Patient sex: M
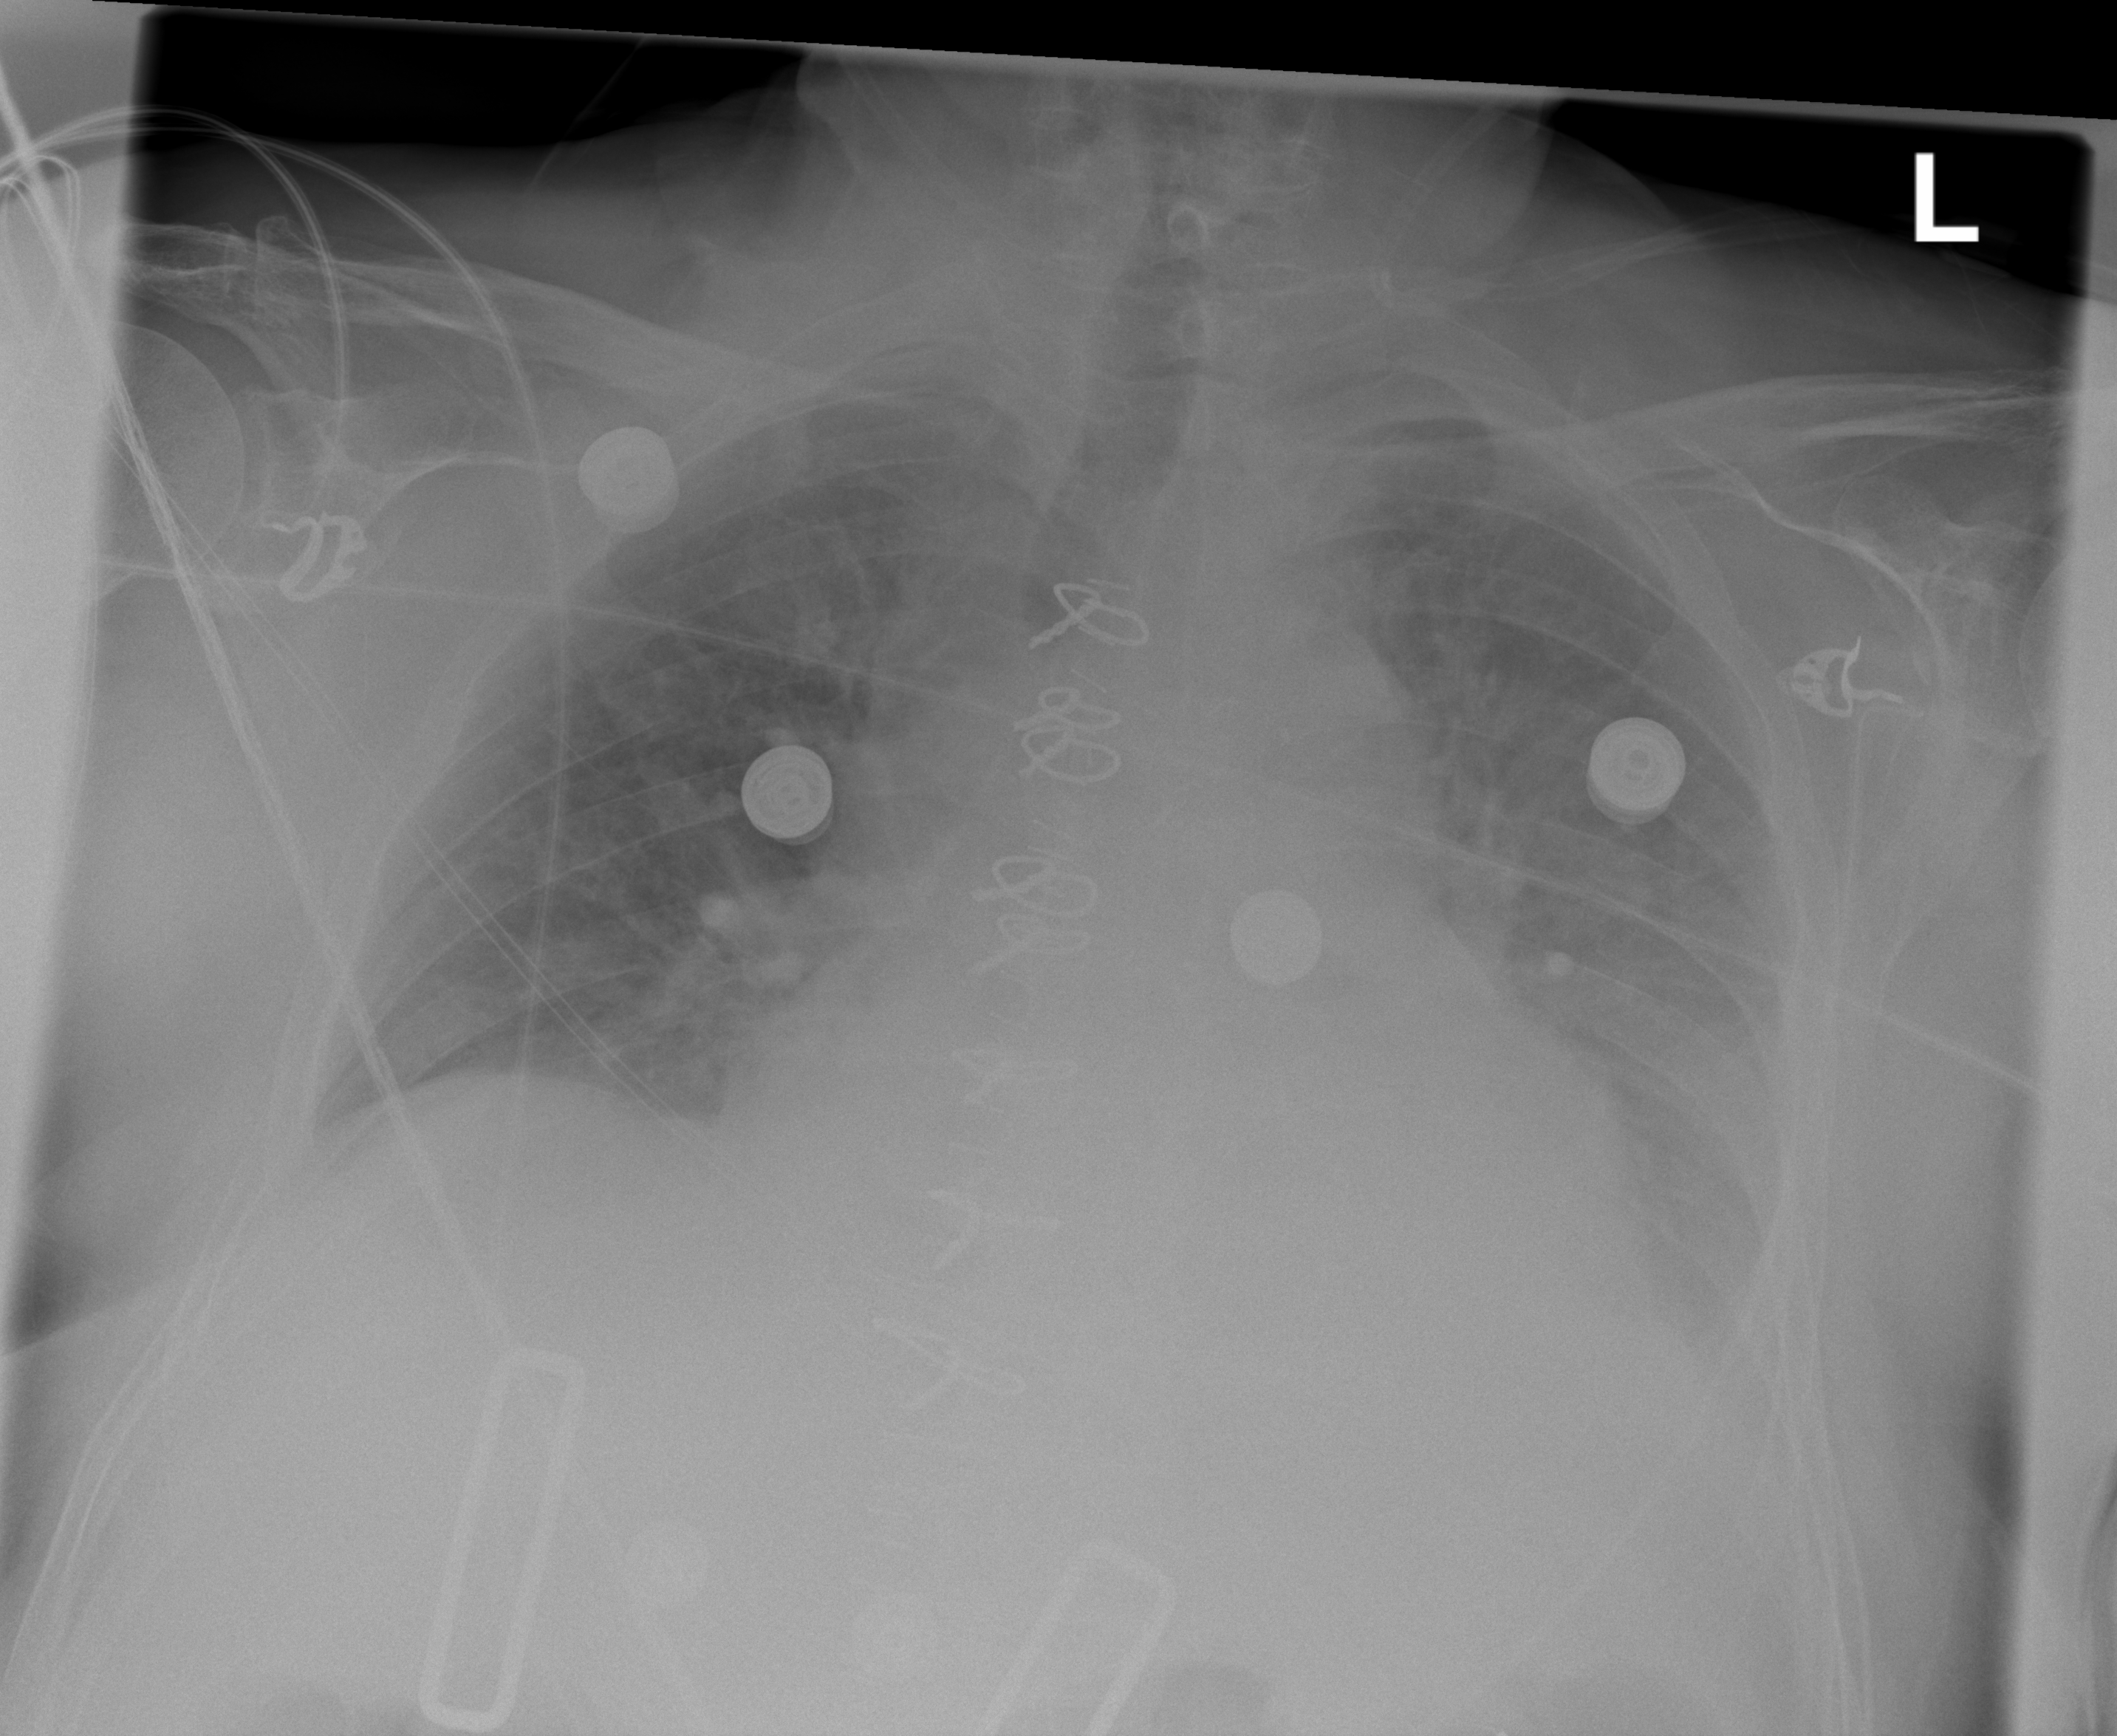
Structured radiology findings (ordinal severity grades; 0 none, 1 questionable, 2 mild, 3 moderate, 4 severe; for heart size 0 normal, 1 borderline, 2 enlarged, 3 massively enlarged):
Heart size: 2
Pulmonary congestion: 2
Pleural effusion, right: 0
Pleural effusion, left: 2
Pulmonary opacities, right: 0
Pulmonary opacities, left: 0
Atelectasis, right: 0
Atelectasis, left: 2